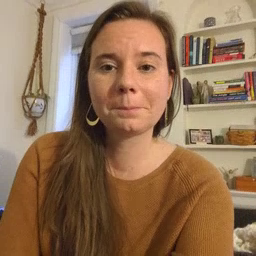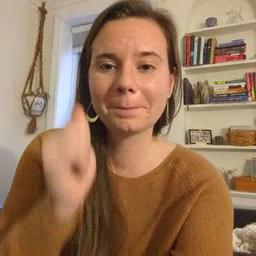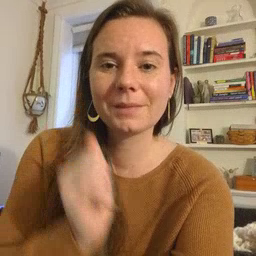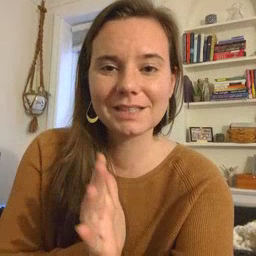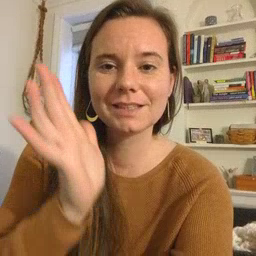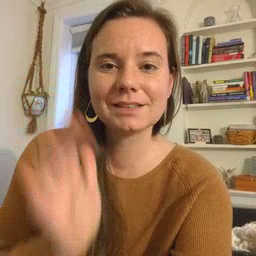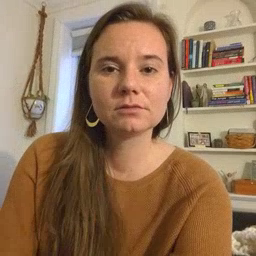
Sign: mitten